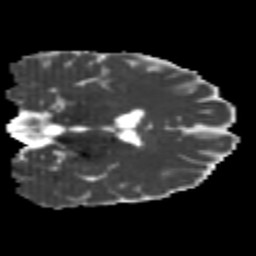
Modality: MD
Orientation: coronal
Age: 21
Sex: male
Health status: healthy
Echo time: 0.074 s